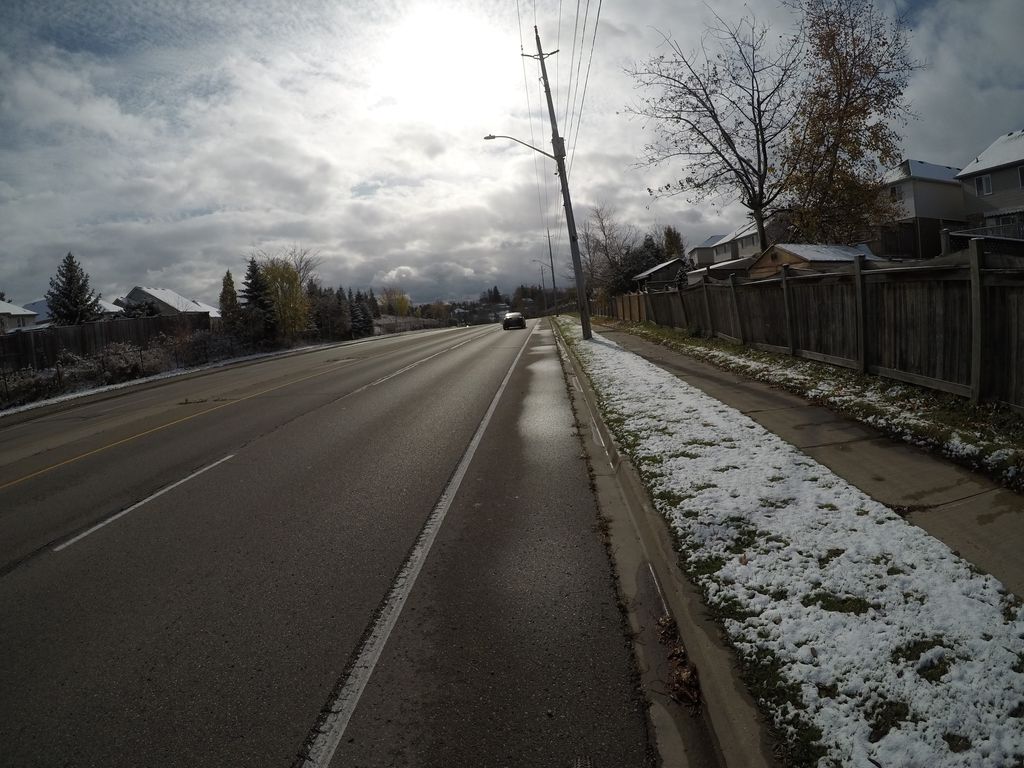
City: kitchener-waterloo